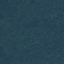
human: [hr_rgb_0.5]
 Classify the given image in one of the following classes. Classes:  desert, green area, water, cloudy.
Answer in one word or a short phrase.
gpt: green area